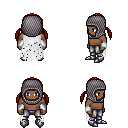
a pixel art fantasy rpg character, male body template, human, dark skin, white tattered cape, metal pants, dark blonde twin-tailed hairstyle, chain hood, white cloth bracers, metal boots, four views (front, back, left, right), 2x2 character sprite sheet, small pixel art, hard edges, no anti-aliasing